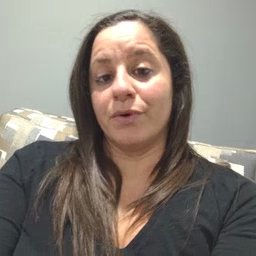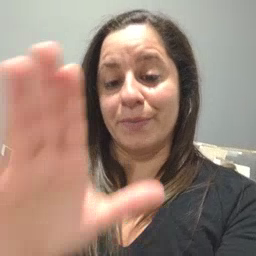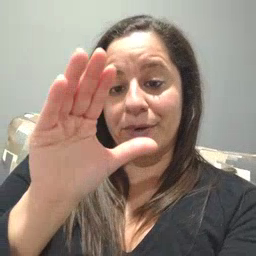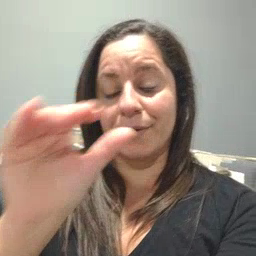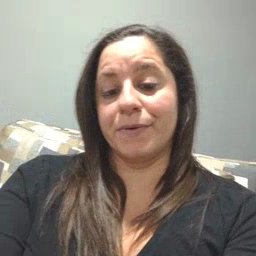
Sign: bye